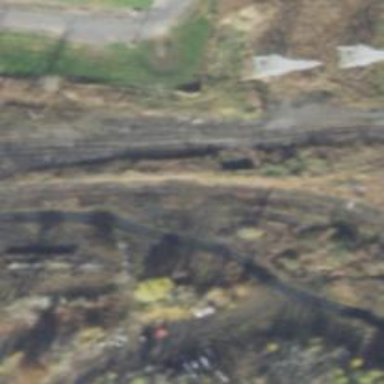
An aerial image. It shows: Abandoned railway spur.